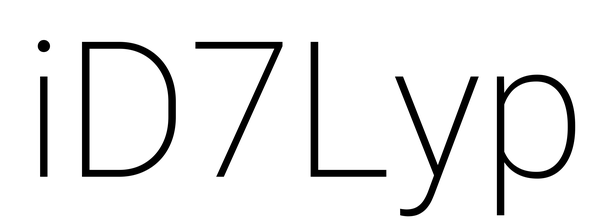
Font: Roboto_ExtraLight